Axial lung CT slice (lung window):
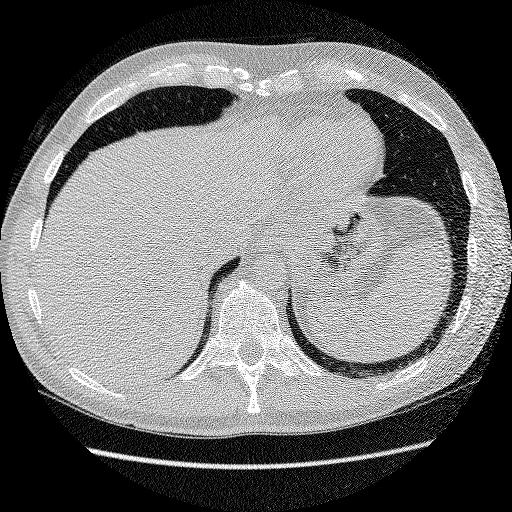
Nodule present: no